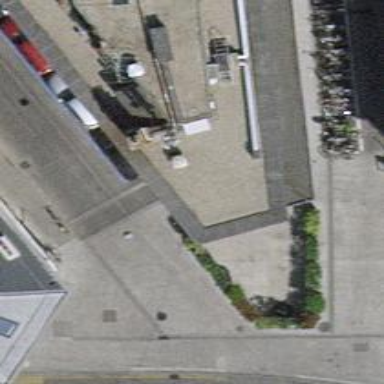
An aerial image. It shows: Cafe.